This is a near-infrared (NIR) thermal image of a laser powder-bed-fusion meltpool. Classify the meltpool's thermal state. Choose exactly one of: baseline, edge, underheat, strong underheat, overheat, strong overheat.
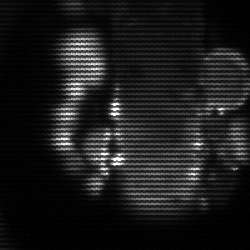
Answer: strong underheat